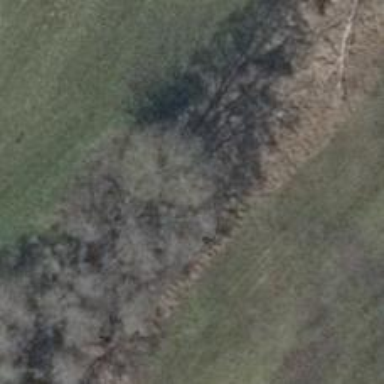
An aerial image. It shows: Row of deciduous broadleaved trees.